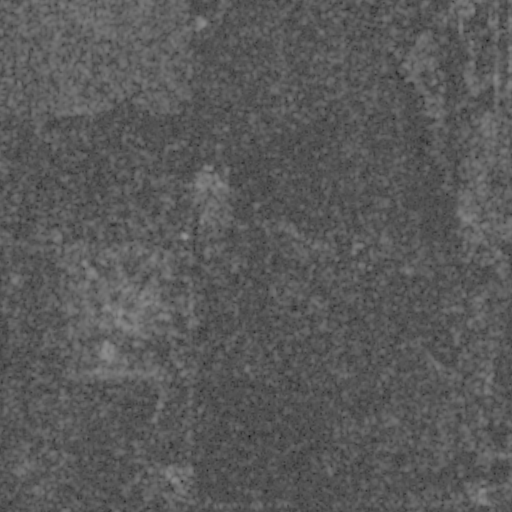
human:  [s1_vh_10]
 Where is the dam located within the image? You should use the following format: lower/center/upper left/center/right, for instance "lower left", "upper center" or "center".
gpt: The dam is located in the center of the image.
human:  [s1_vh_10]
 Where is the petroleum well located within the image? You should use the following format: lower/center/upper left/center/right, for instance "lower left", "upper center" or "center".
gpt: The petroleum well is located in the center of the image.
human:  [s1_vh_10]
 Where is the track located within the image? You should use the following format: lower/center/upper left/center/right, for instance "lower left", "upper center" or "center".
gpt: There is no track in the image.

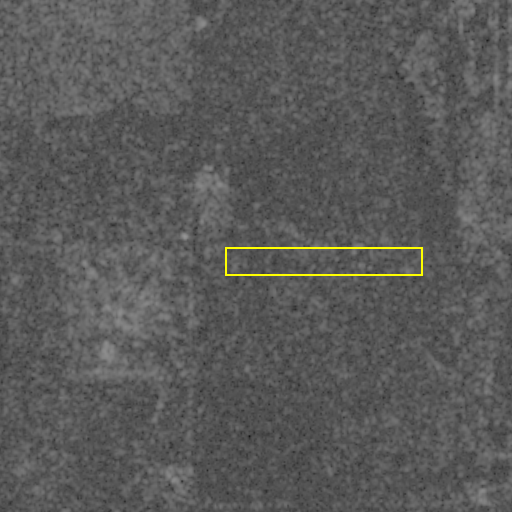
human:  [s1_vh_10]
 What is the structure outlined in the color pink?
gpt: There is no pink outline.
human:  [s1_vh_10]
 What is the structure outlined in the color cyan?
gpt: There is no structure outlined in cyan.